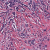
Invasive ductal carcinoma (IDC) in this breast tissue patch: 1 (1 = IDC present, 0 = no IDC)